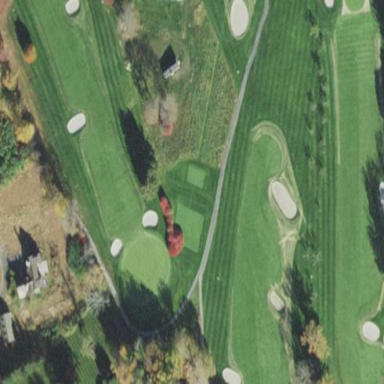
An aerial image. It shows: Rough area on grassy golf course.